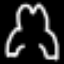
Label: frog